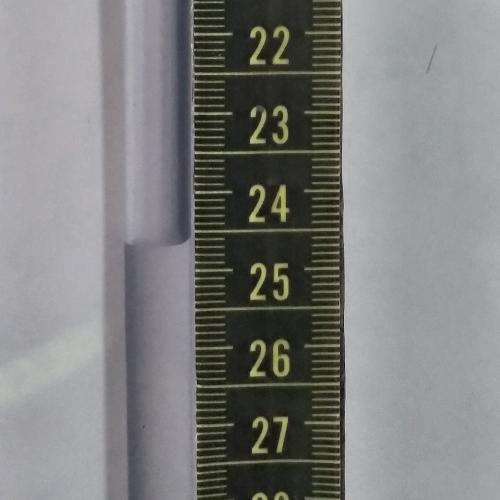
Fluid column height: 24.6 cm